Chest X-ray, AP view. Patient: 47 years old, sex M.
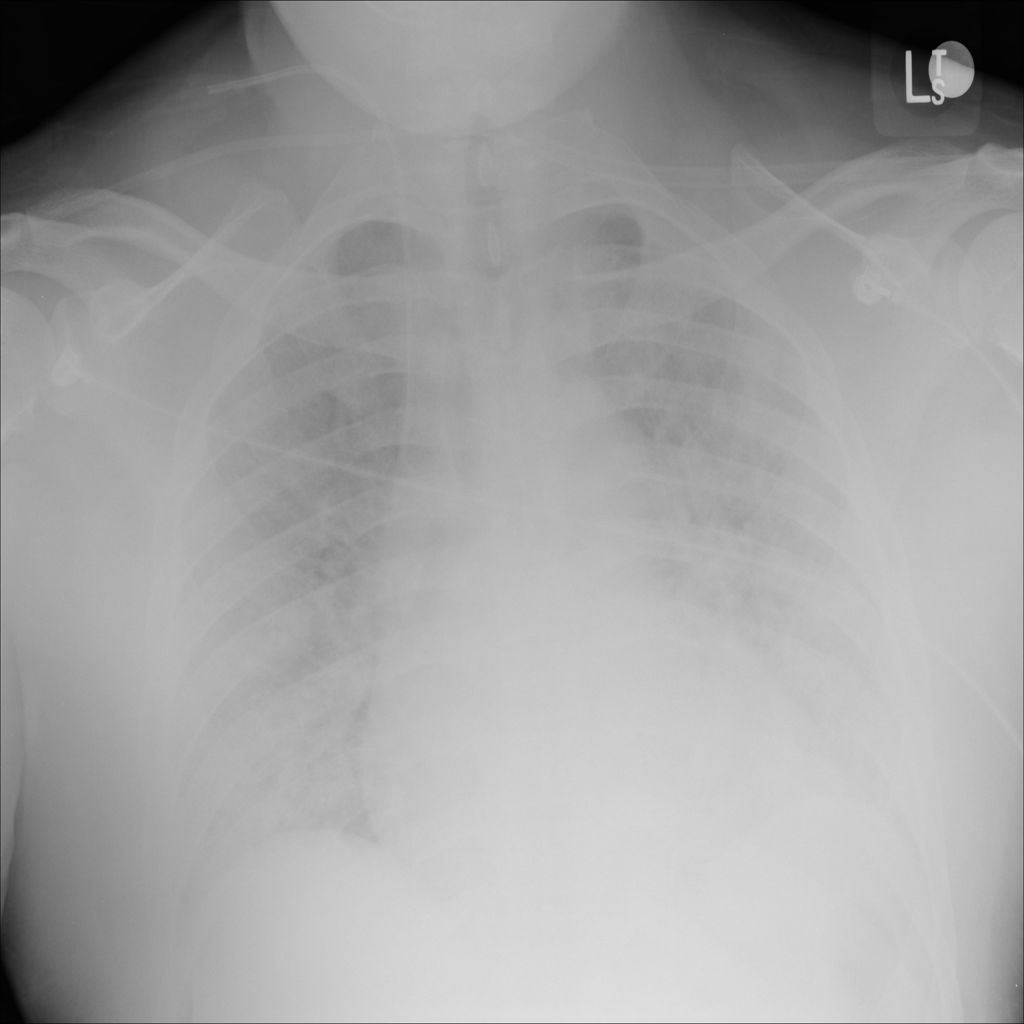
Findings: Fibrosis